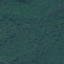
Label: Forest